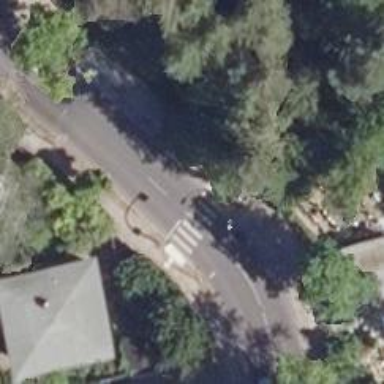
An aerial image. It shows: Marked road crossing.